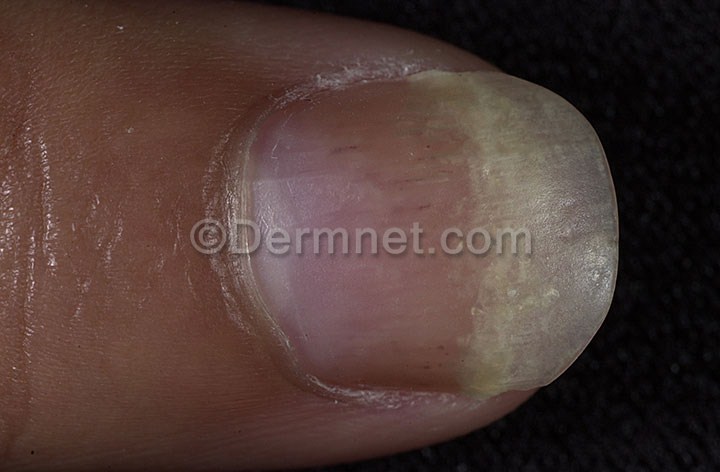
Disease: Psoriasis pictures Lichen Planus and related diseases